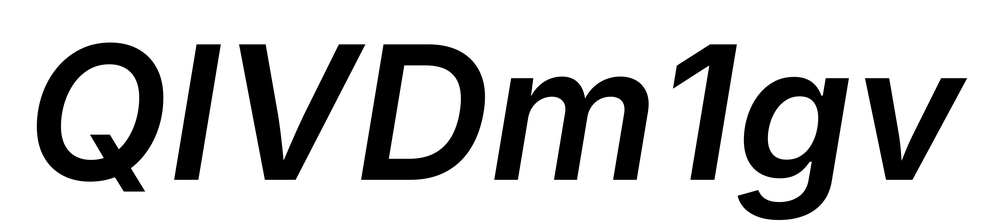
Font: Inter-Italic_SemiBold_Italic